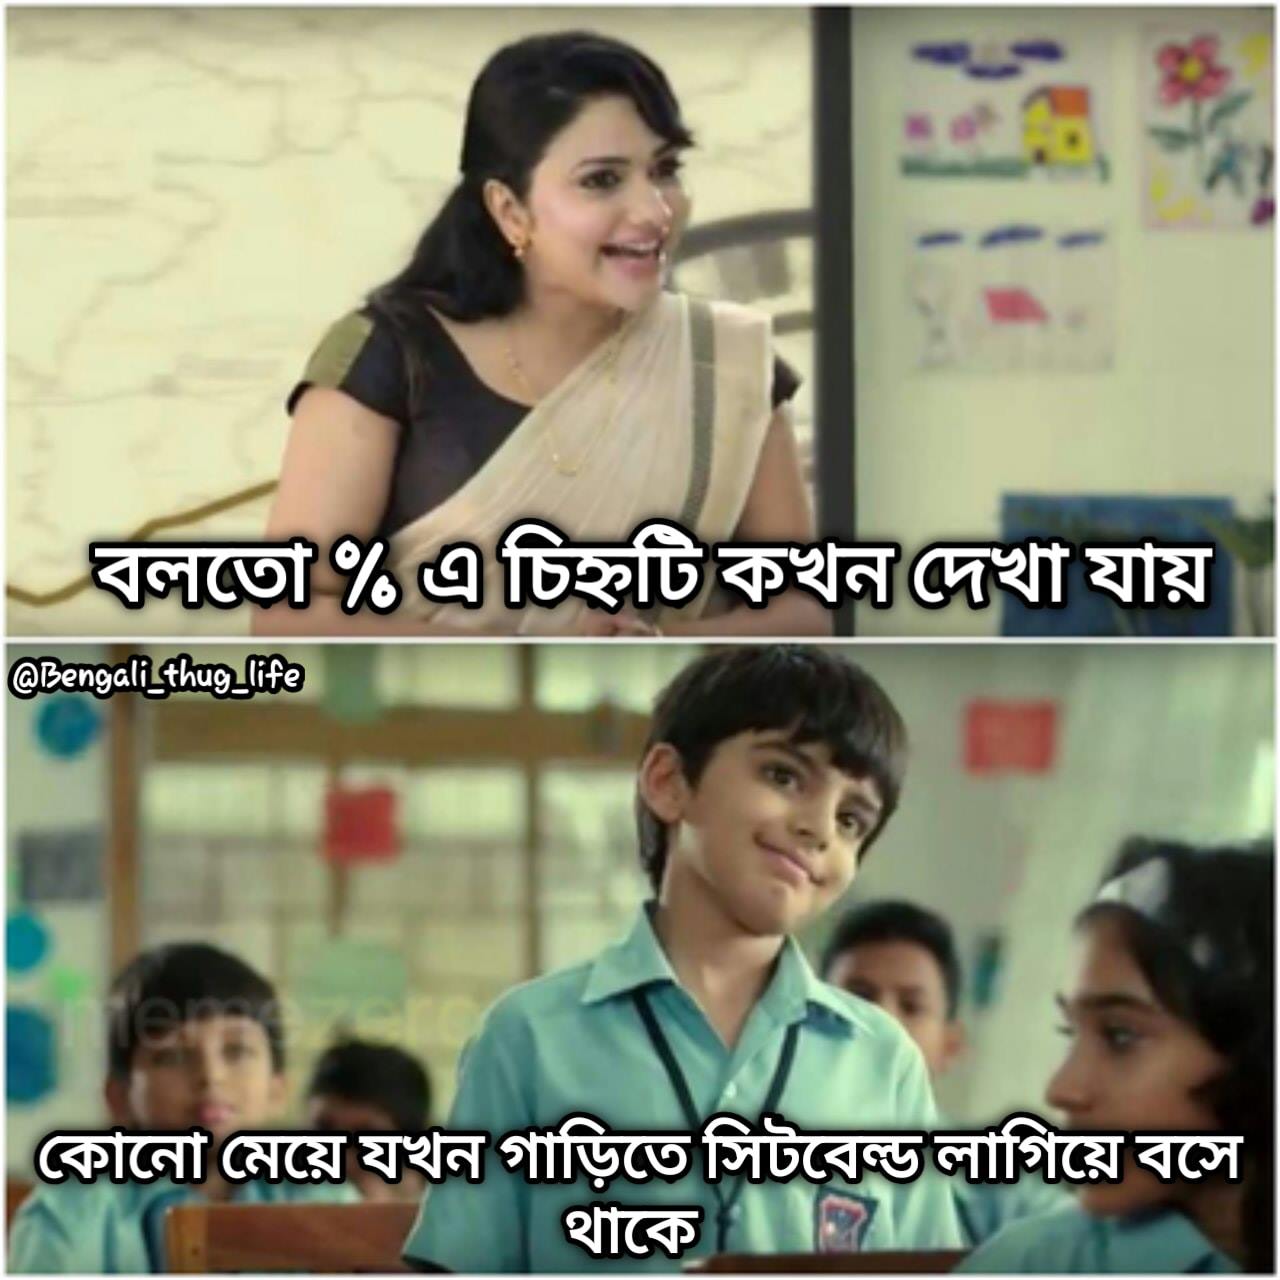
Caption: বলতো % চিহ্নটি কখন দেখা যায়     কোনো মেয়ে যখন গাড়িতে সিটবেল্ড লাগিয়ে বসে থাকে
Label: hate